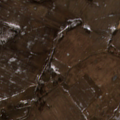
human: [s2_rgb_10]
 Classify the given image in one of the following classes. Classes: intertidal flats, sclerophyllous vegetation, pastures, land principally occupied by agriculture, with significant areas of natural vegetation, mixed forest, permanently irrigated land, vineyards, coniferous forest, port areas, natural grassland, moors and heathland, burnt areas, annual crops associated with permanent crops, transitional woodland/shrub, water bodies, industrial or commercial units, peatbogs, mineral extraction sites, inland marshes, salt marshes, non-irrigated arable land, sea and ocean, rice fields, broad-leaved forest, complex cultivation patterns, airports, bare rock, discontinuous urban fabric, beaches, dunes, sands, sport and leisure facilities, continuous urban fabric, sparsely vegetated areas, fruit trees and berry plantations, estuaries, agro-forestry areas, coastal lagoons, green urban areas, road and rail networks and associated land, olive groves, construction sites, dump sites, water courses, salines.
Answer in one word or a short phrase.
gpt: non-irrigated arable land, pastures